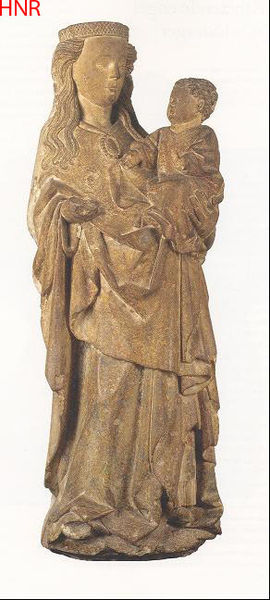
Titel: Maria met kind
Standort: Amsterdam
Institution: Rijksmuseum
Schlagwörter: religious, woman, frau, stone, mother, statue, toge, madonna, ancient, antique, jesus, religion, sculpture, baby, bronze, maria, mary, bible, kid, kleid, braun, regard, kind, skulptur, clay, magdalena, artefact, madonn, mère enfant, anien, affection, hnr